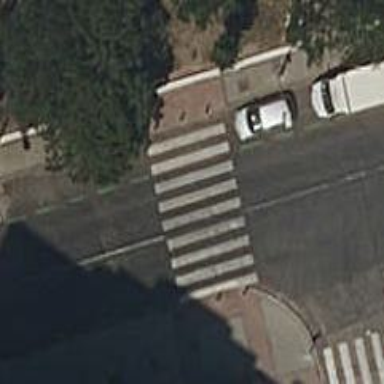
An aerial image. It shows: Uncontrolled road crossing.